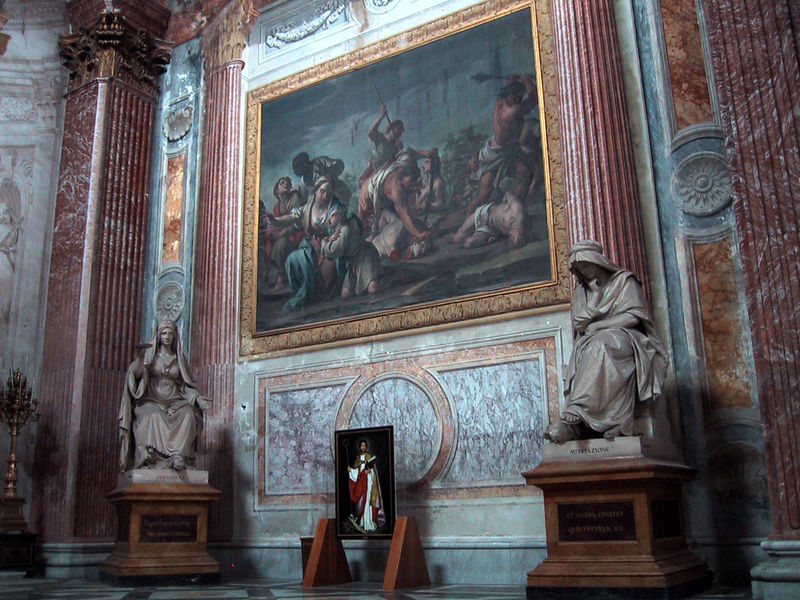
Titel: Personifikationen von Gebet (1875) und Meditation (1874)
Künstler: Francesco Fabi Altini
Standort: Rom, S. Maria degli Angeli (EU - I - Latium)
Schlagwörter: gemälde, weiß, frauen, menschen, marmor, männer, säulen, rot, bibel, leiche, mord, rahmen, sockel, tod, bild, innenraum, kirche, gold, statue, schrift, bilder, farben, krieg, schlacht, leuchter, foto, fotografie, blut, buch, girlanden, skulpturen, statuen, jesus, kapelle, heiliger, fresko, museum, maria, ikone, gemlde, heiligenikone, bidl vor bild